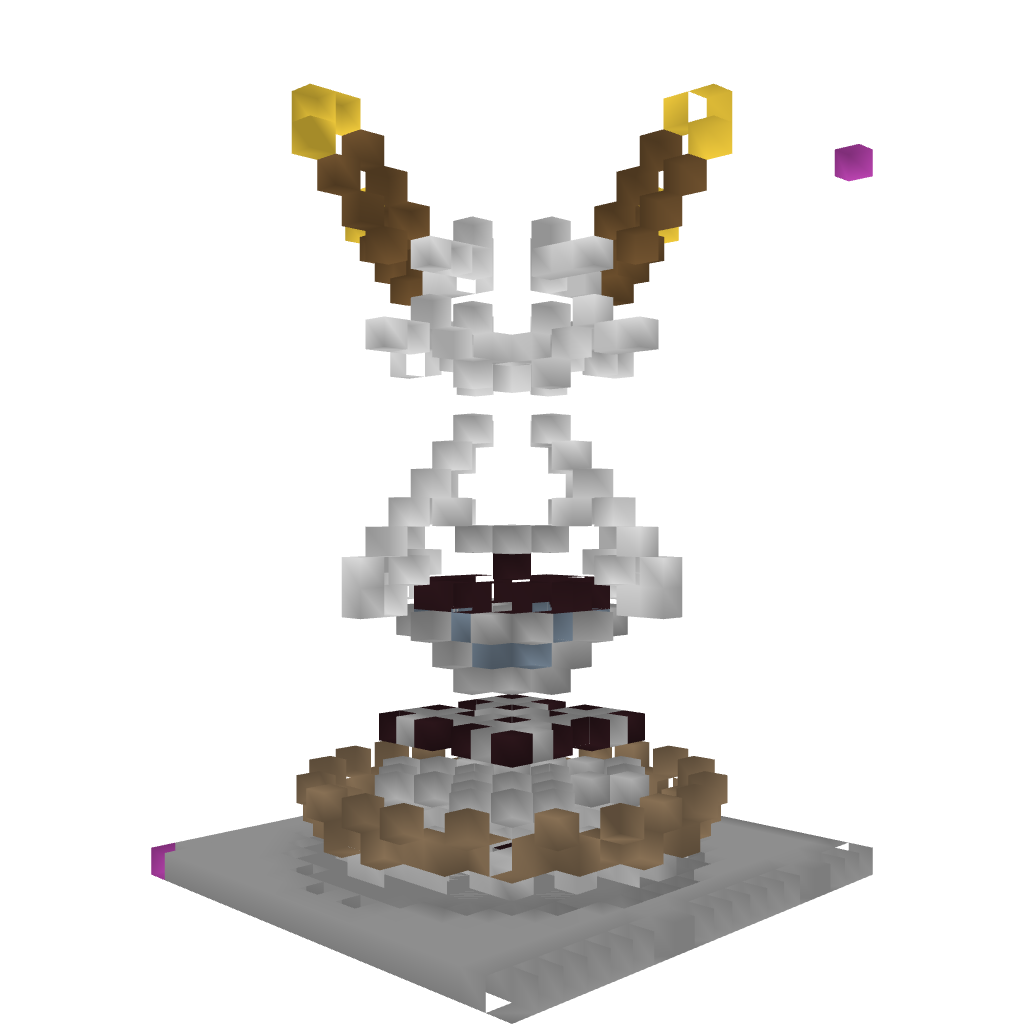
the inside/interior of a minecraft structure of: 4 Sword Fountain